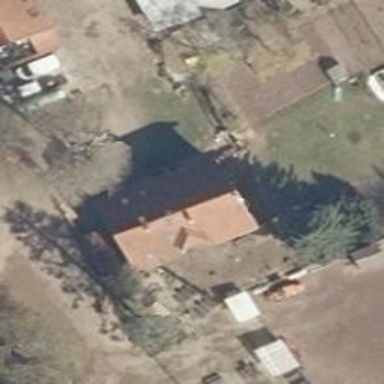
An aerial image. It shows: Farm building with gabled roof.